Interaction volume radius: 10 \u00c5
Interaction volume height: 30 \u00c5
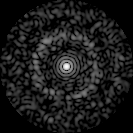
Disorder parameter: 0.8312